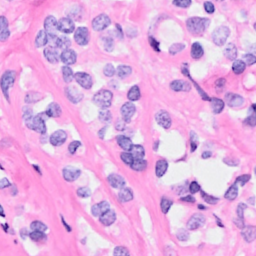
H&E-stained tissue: Breast